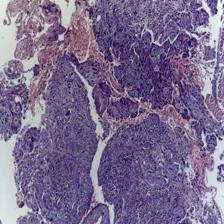
Diagnosis: OSCC